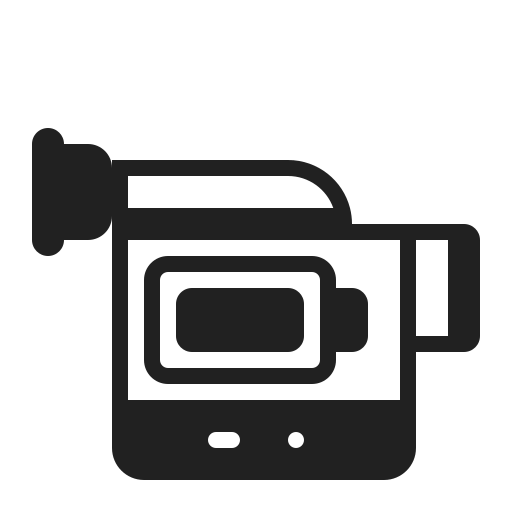
video camera high contrast